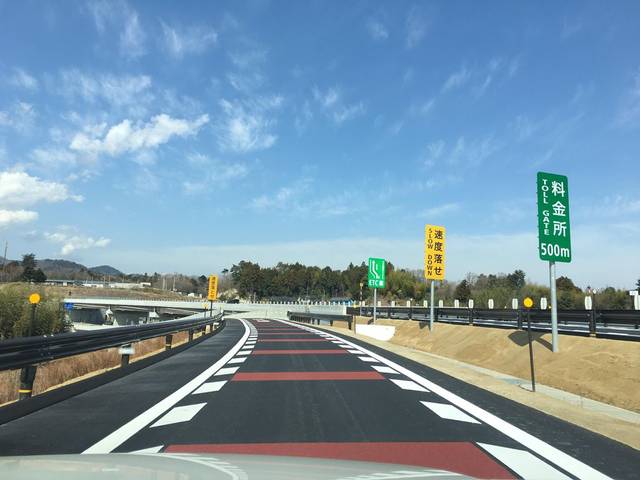
Region: Japan
Coordinates: 37.782, 140.901